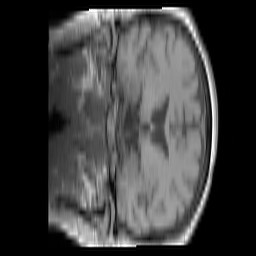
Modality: T1w
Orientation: coronal
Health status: ill
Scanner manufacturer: siemens
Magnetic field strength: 3 T
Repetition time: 0.44 s
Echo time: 0.00266 s